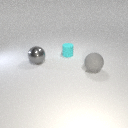
large gray rubber sphere in front of large gray metal sphere